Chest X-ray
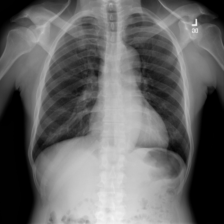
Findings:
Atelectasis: negative
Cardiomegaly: negative
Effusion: negative
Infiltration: negative
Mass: negative
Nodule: negative
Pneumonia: negative
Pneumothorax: negative
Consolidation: negative
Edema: negative
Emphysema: negative
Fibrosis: negative
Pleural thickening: negative
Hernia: negative